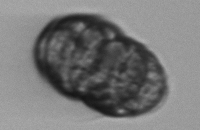
Label: Margalefidinium